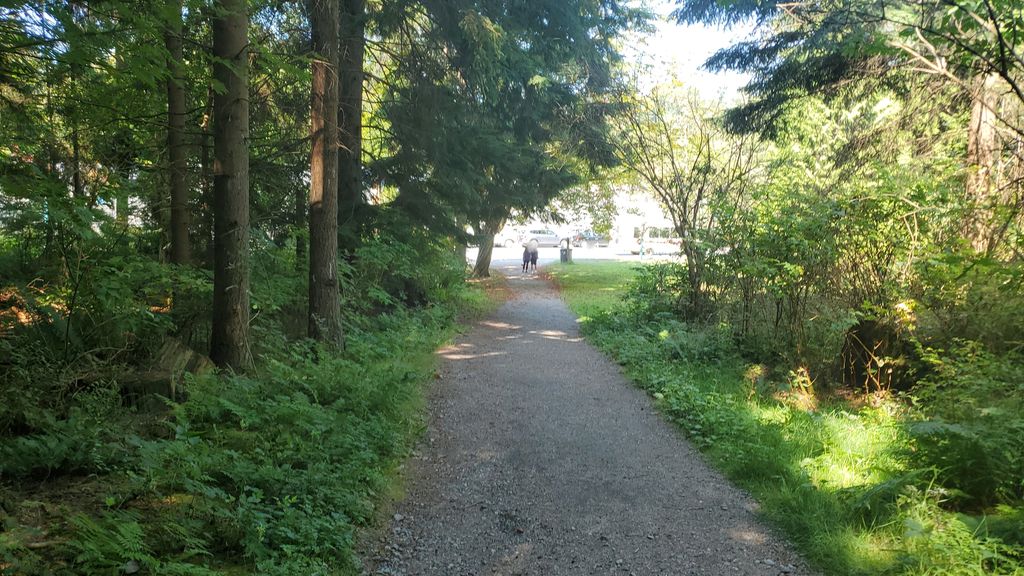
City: vancouver